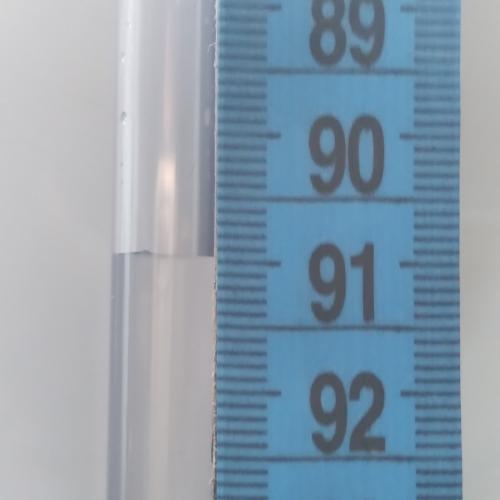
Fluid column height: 91.0 cm